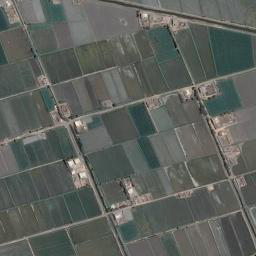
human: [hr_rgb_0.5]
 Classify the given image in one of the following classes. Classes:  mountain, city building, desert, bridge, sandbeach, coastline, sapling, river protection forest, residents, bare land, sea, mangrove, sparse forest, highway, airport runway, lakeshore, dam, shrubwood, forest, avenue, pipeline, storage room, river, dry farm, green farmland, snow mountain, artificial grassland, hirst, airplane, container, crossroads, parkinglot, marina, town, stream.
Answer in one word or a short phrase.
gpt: green farmland